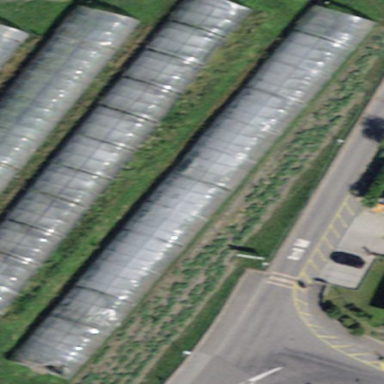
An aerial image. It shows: Greenhouse.